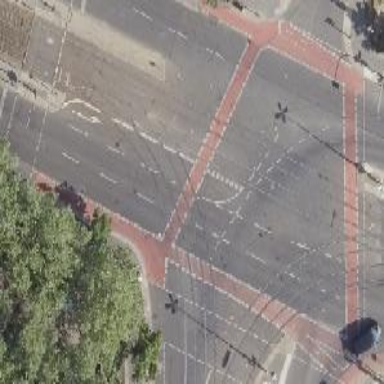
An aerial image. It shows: Secondary road with asphalt surface. There is cycle track on the right side.